Question: I want to edit the routes of a map in Windows Phone 7.1.
Current functionality: Custom bing maps control asking for two points and route is drawn using these methods specified in: <URL>
Trying to mimic these functionalities from BingMaps web interface.
1. Route based on start and end
2. Start of change of route
3.Final route after the edit

Current functionality in app:
GestureListener attached to added map layer containing route line -->(To listen to Drag Start , DragCompleted)
Map Pan event --> to disable the map zoom effect if map layer is dragged
Trying to mimic the equivalent effect on dragging and changing a route while in Bing Maps, was able to update the layer.
Issues:
Precise control on map layer drag achieved at high zoom levels only.
In effect when trying to mimic the bingMaps web control features in Metro, the polished feel in UI is lost.
So thinking of alternate ways like :-
Is this feature possible via BingMapsDirectionsTask to get a callback back to the application after opening bingMaps?
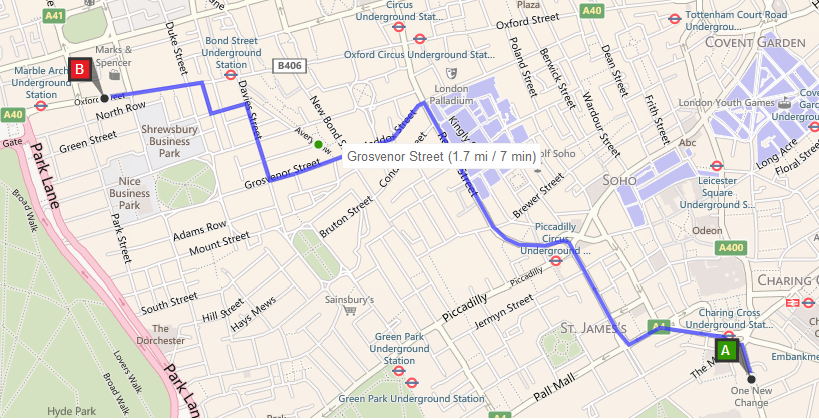
Answer: There's very little that's configurable in the BingMapsTask or the BingMapsDirectionsTask. They're also launchers and not choosers and so don't return anything after you return from them to your app.
What you're trying to do is almost a contradiction. You're trying to make a small adjustment from a great distance.
I wonder if there's any value in trying to do this. The value of being able to zoom in is to be able to see the detail and accuracy you're after.
It's almost like asking how to paint in fine detail while holding the end of a long brush. You just wouldn't. You'd use an appropriate tool for the job and use it in the way it's intended and suited to the task "in hand".
Obviously I haven't seen the app you're trying to build and how you expect user to interact with it.
It does raise a bunch of alarm bells for me though as you're trying to perform a fine grained interaction with an inaccurate input device-a finger.
I also expect that if there really is value in providing such functionality on a small screen, mobile device then there's likely to be a learning curve for users. I'd encourage you to test with real users early to see how they can use the device and how to tune the experience so that users can get the results and behaviour they want as quickly as possible.